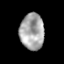
Tissue: prostate
Cell type: T cells
Senescence score: 0.3227
Nuclear area (px): 856
Mean DAPI intensity: 167.254